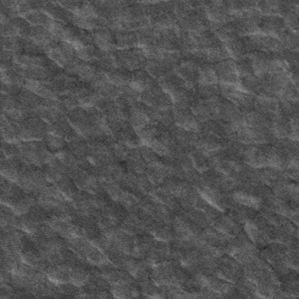
Label: frost